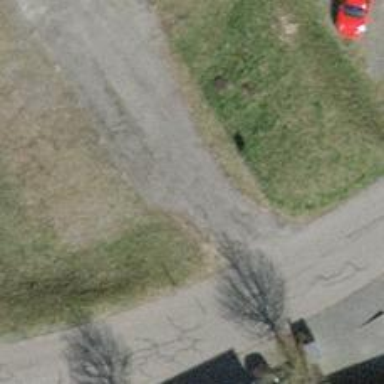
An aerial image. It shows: Fine gravel parking aisle that serves as service road.